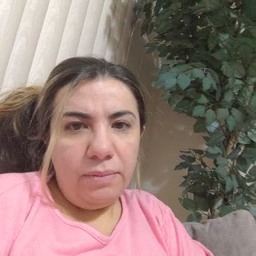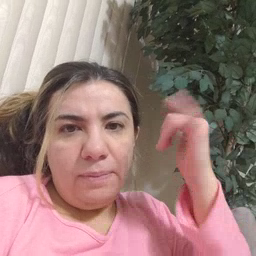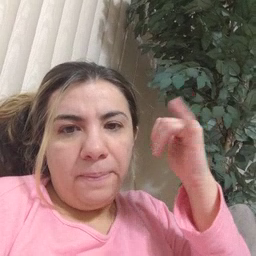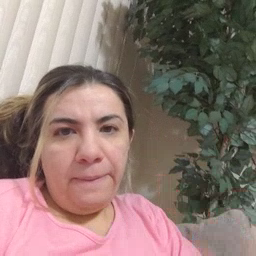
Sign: yellow